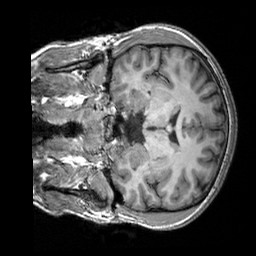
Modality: T1w
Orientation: coronal
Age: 20
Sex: male
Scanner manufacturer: siemens
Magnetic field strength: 3 T
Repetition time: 2.3 s
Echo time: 0.00303 s